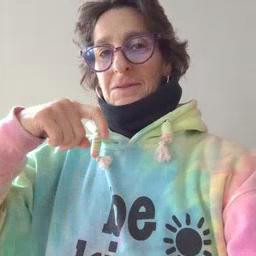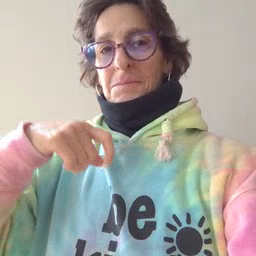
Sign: time